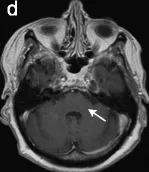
Brain stem degeneration presents in brain MRI. D; Transversal T1-weighted sectioning of the brain stem (arrow) after Gadolinium administration. No contrast enhancement is detectable.
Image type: radiology (mri)